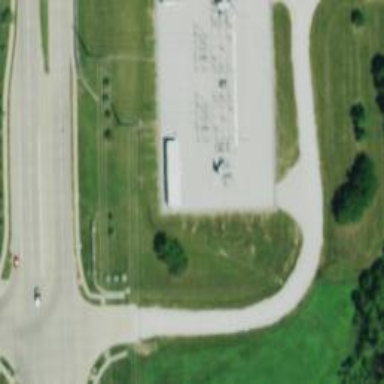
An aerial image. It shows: Power substation enclosed by fence.